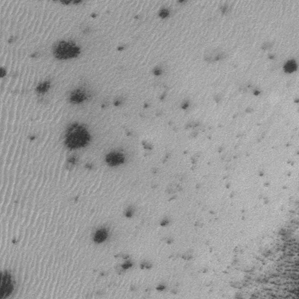
Label: frost